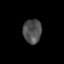
Tissue: skin
Cell type: Epithelial cells
Senescence score: 0.2809
Nuclear area (px): 437
Mean DAPI intensity: 78.606